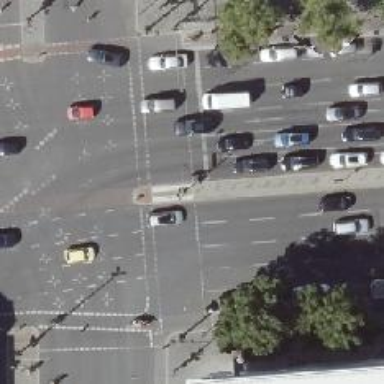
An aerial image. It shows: Footway that serves as traffic island.